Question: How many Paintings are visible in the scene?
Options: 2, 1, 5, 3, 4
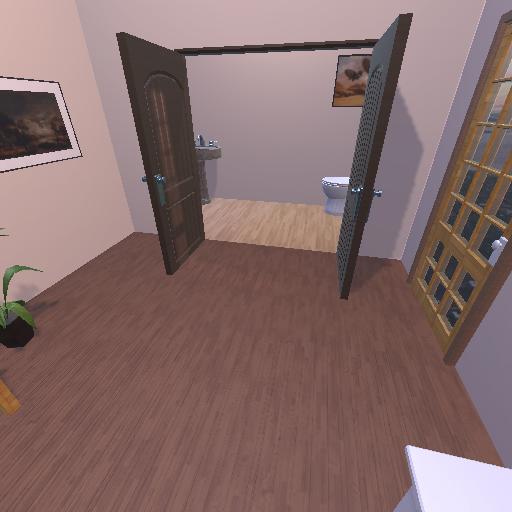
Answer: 2